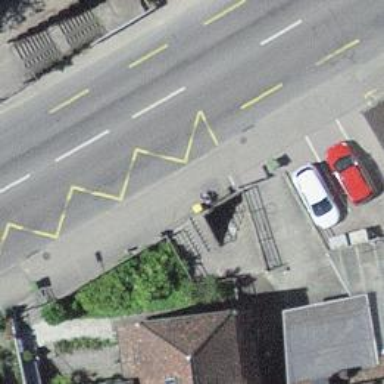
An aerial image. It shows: Bus stop with platform for public transport.